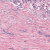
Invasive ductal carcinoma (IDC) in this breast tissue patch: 1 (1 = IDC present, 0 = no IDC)